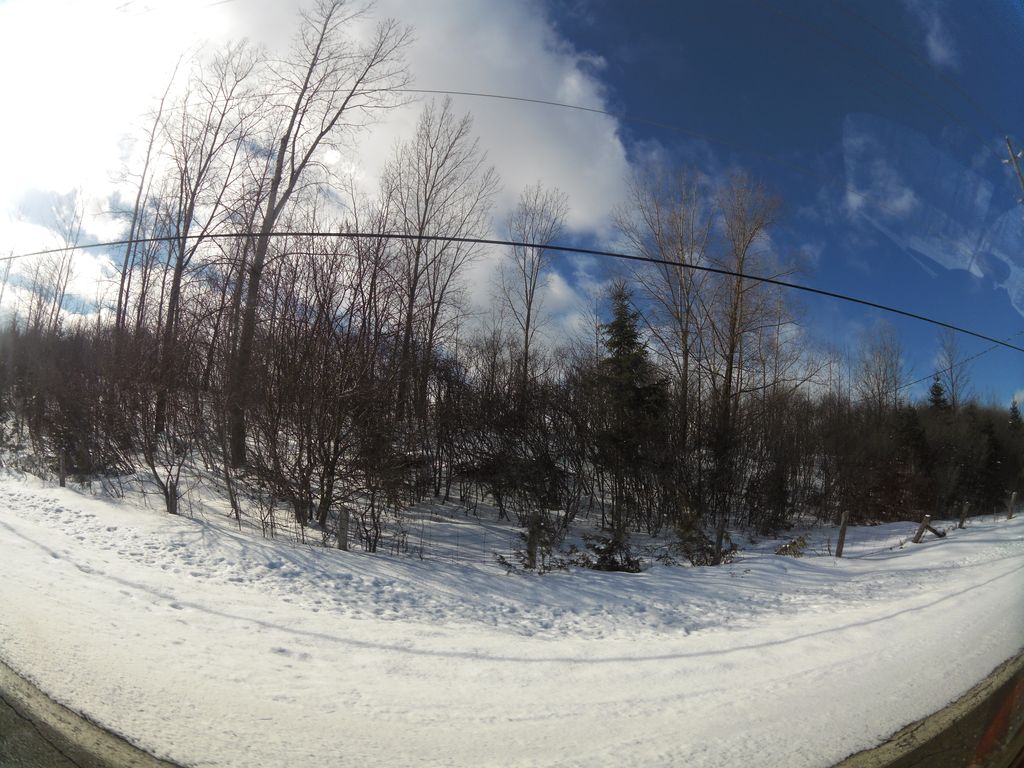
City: ottawa-gatineau